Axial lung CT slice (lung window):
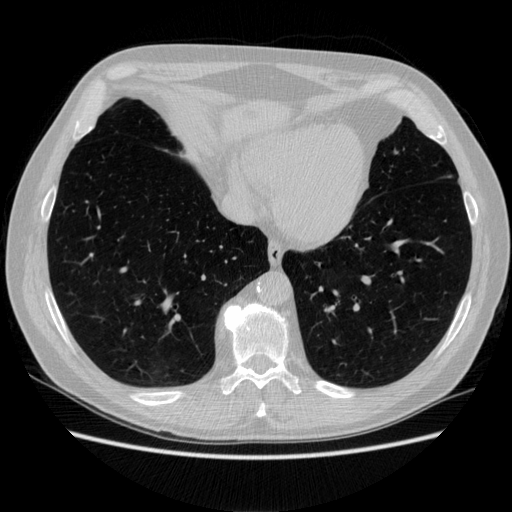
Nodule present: no